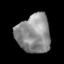
Tissue: skin
Cell type: Epithelial cells
Senescence score: 0.2544
Nuclear area (px): 1264
Mean DAPI intensity: 141.101